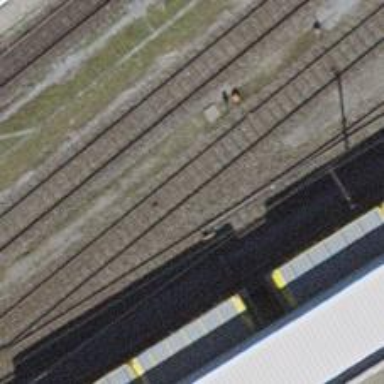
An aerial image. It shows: Railway switch.